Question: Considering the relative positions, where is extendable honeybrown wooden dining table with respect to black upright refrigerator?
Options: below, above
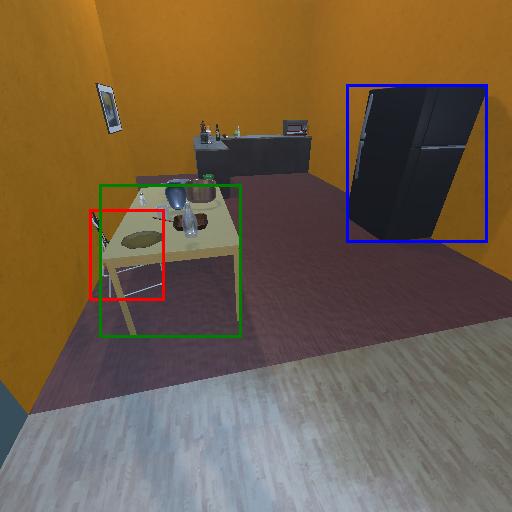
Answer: below